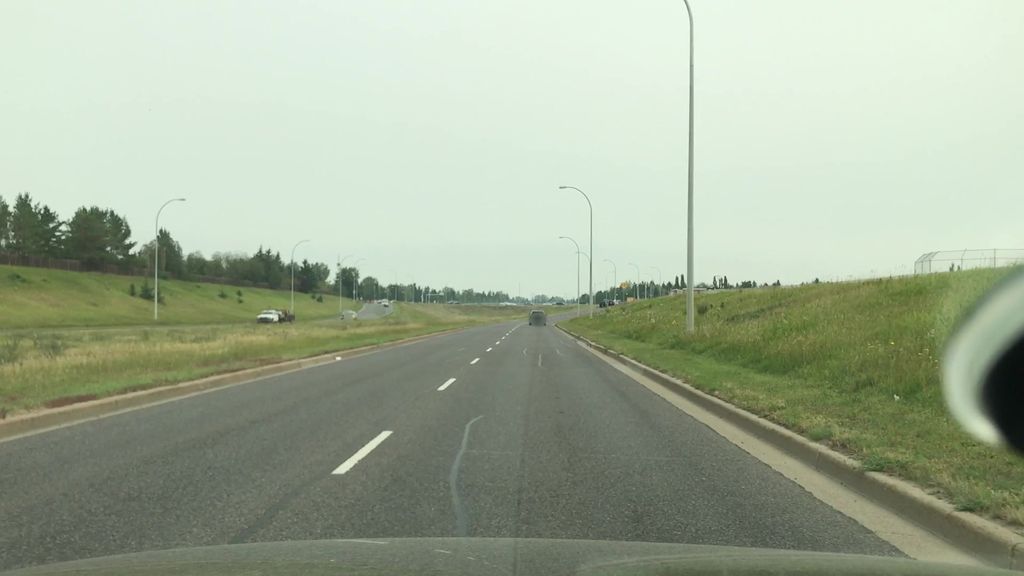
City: edmonton